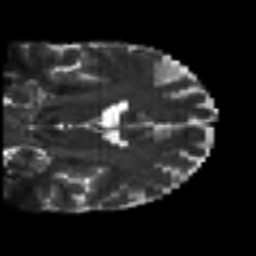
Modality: T2w
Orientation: coronal
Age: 32
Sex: male
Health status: ill
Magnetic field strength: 3 T
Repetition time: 8.4 s
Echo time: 0.0926 s